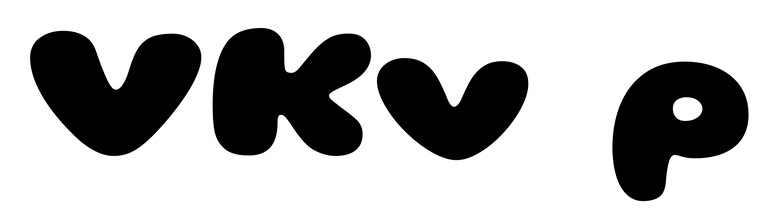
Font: Gluten_Black